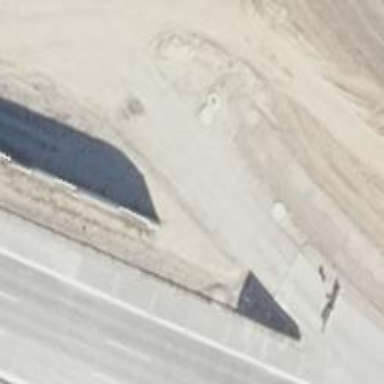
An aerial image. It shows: Asphalt motorway link.